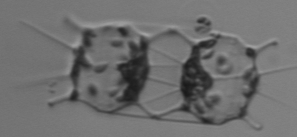
Label: Odontella